Question: My Date picker language is Francais, but when I am going to set that date to any of my UILabel then it is always set in English.
I am using this format 'EEEE, d MMM yyyy HH:mm'.
Anybuddy please help me to set date in Francais as per picker language.
Also you can refer image, so you can get clear my question even better.

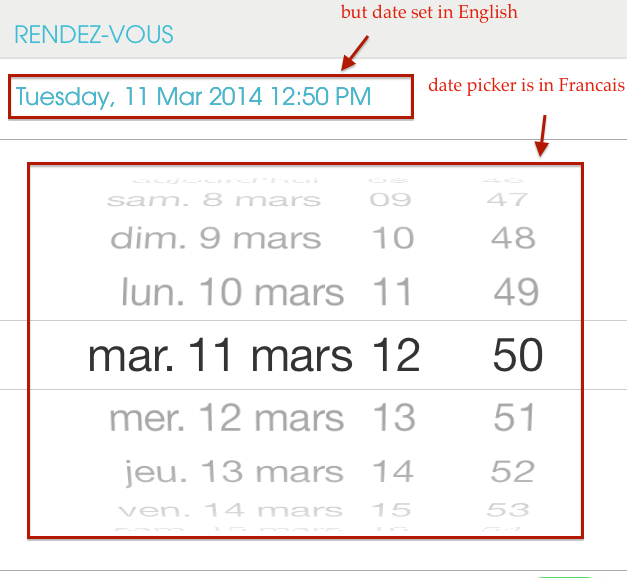
Answer: Just set date formatter to your language french
'''
dateFormatter.locale=[[NSLocale alloc] initWithLocaleIdentifier:"fr"];
'''